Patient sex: M
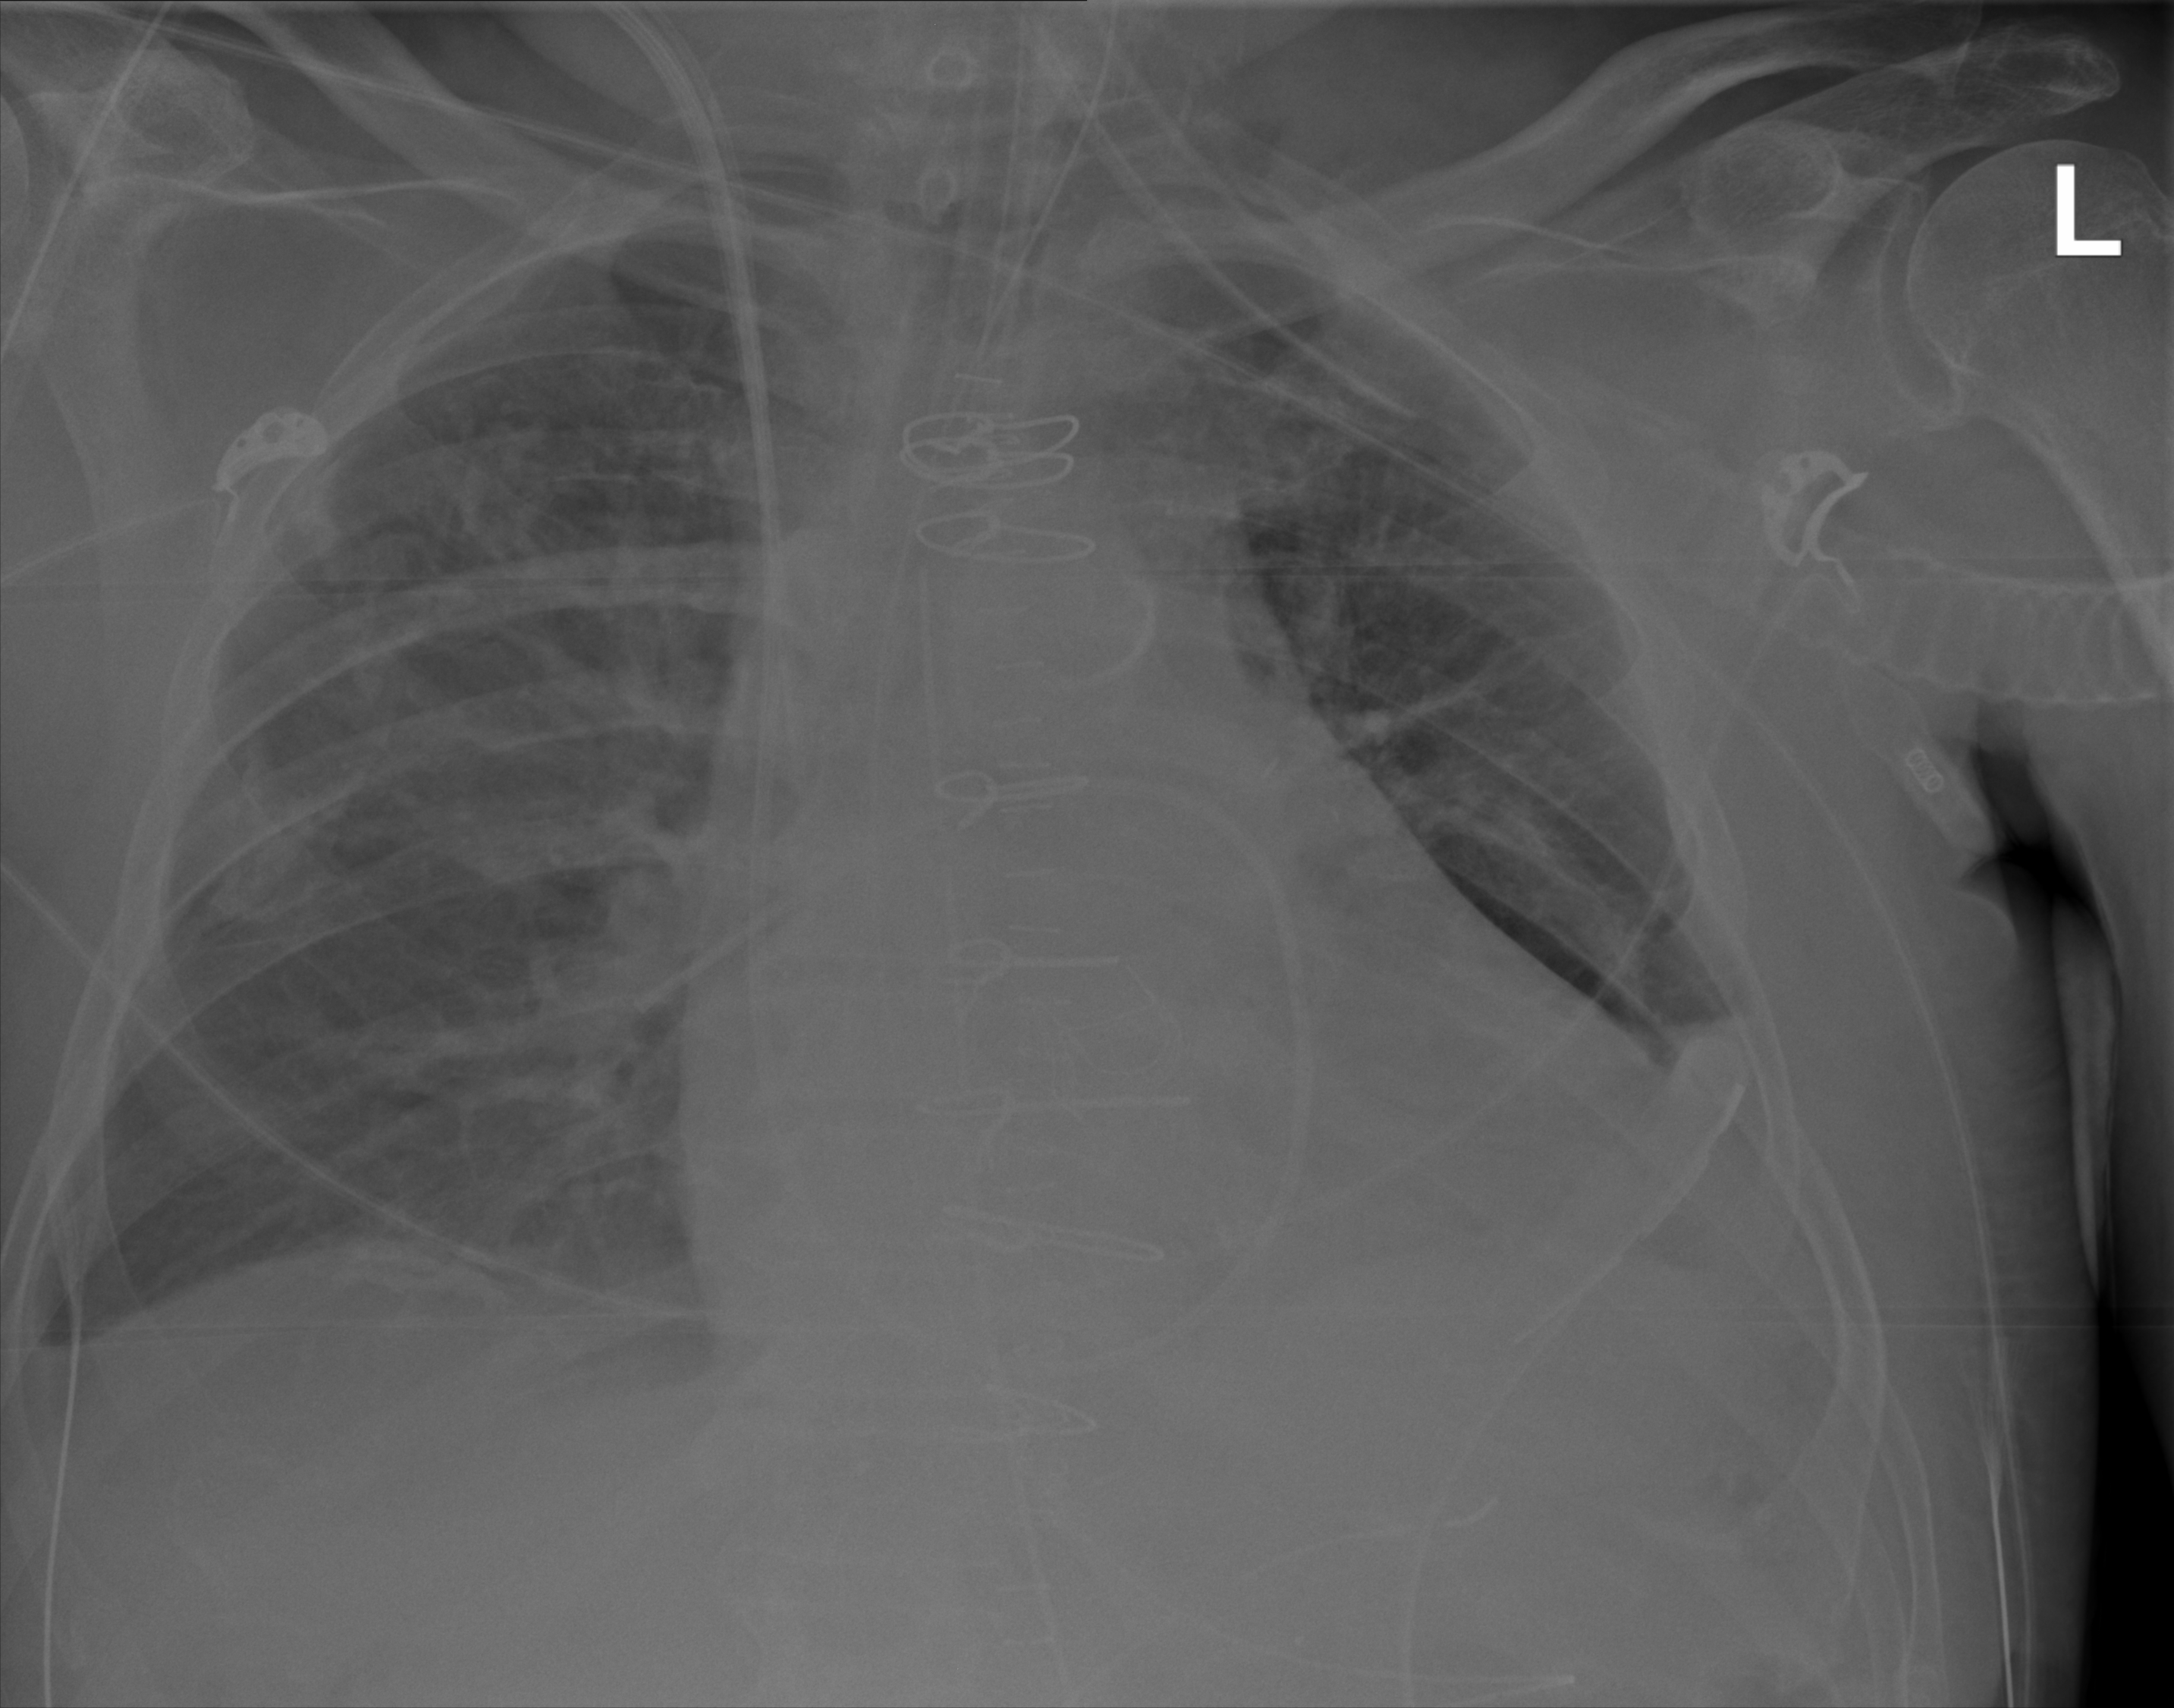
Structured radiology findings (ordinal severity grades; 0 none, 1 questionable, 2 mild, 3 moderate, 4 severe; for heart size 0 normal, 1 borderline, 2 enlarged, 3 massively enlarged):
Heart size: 2
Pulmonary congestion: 0
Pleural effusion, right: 2
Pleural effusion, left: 2
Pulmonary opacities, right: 0
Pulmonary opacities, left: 0
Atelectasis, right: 2
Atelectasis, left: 2